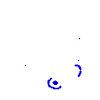
Particle: pion